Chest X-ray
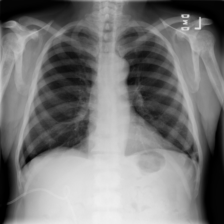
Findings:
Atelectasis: negative
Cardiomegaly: negative
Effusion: negative
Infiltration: negative
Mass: negative
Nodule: negative
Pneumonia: negative
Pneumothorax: negative
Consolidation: negative
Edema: negative
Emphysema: negative
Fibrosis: negative
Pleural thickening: negative
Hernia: negative